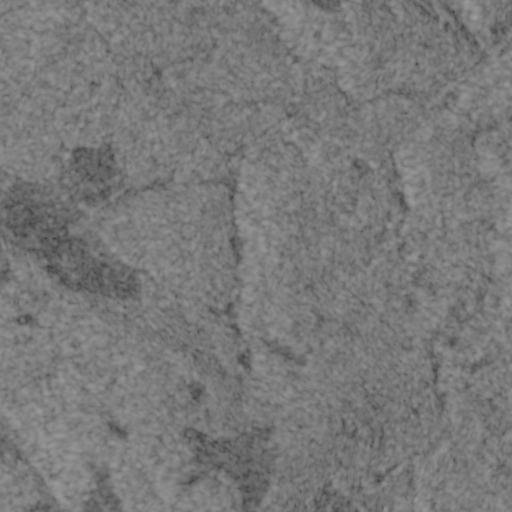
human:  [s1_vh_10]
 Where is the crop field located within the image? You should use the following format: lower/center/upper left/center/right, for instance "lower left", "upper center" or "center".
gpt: The crop field is located in the upper left of the image.
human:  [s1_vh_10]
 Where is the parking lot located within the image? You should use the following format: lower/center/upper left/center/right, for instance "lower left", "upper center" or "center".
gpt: The parking lot is located in the lower center of the image.
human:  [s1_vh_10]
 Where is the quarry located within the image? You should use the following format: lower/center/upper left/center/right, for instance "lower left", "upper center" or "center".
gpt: The quarry is located in the lower right of the image.
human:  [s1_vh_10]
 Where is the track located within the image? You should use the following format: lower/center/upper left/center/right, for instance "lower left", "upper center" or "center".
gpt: There is no track in the image.

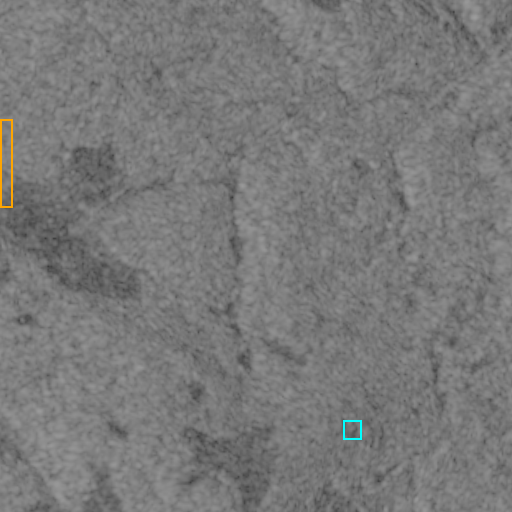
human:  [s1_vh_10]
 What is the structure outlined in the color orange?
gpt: The structure outlined in orange is a crop field.
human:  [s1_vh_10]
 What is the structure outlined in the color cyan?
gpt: The structure outlined in cyan is a quarry.
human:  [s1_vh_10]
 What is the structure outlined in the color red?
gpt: There is no red outline.